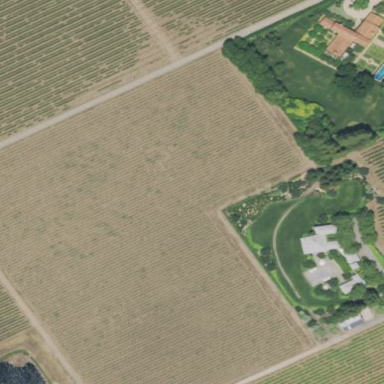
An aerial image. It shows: Vineyard with grape crops.